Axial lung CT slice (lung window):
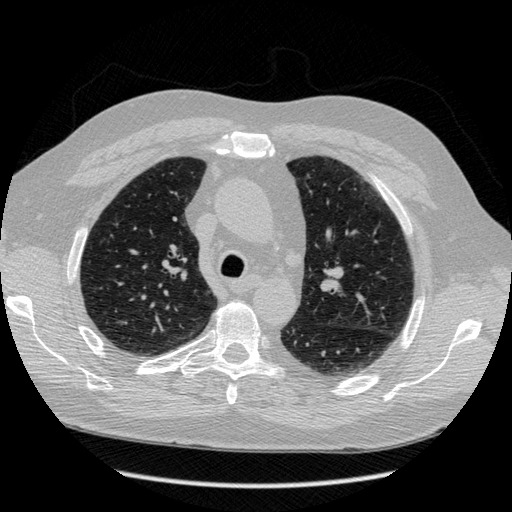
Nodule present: no